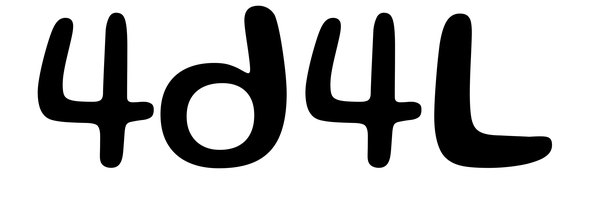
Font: Gluten_Regular